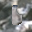
Label: 6